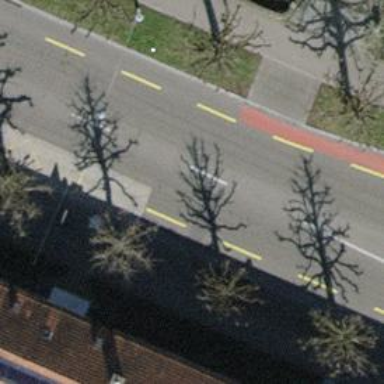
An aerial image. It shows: Bus stop for trolleybuses with designated stop position.